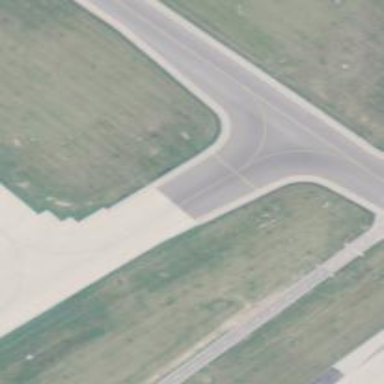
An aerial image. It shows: Image of taxiway at airport.